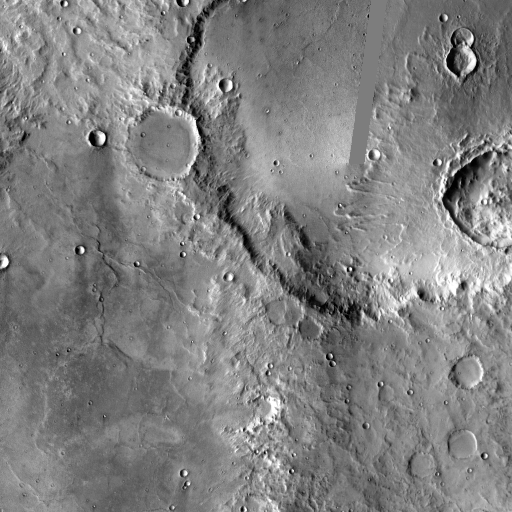
Crater classes present: Background, Other, Layered, Buried, Secondary